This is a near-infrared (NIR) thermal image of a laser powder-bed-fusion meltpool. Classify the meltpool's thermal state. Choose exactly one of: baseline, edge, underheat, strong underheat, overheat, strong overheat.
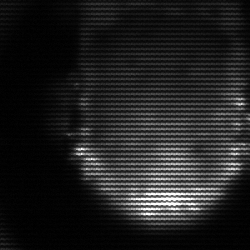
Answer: baseline